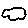
Label: cloud